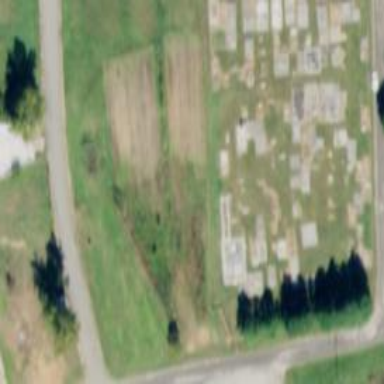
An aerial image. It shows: Cemetery.